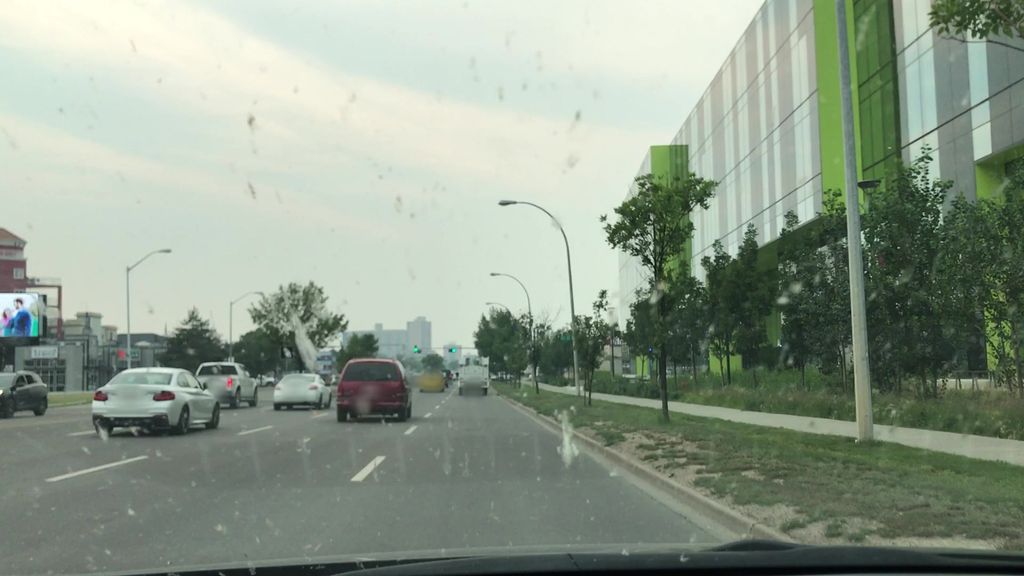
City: edmonton